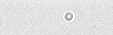
Label: camera_spot